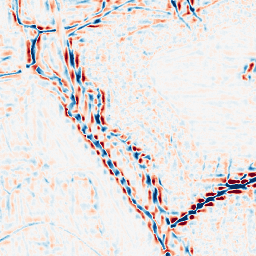
Category: wavelet
Decomposition family: wavelet_reverse_biorthogonal
Decomposition parameters: wavelet: rbio1.3
level: 3
Upsampling method: cubic_mitchell
Upsampling parameters: scale: 4
Upsampling scale: 4